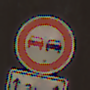
Verkehrszeichen: Ueberholverbot
Zusatzzeichen unten: LaengeEinerStrecke2
Umgebung: Outdoor, Nature
Tageszeit: MorningAfternoon
Wetter: Overcast
Licht: Natural
Jahreszeit: Autumn
Kontrast: LowContrast